Question: I am using SQL SERVER 2012 that is running on windows datacenter 2012,
I have a database with a table that is build as followed :
'''
[ID] (pk,int not null)
[Start] (float,null)
[End] (float, null)
[CID] (int,null) --country id
'''
I have a web service that gets an IP, translate it to decimal
(may refer to this : <URL> and request the database server for the country id
The table mentioned at first contains ~200K rows with start and end values representing IP ranges as decimal and a countryid related to each range,
I have encountered a really high CPU usage against some heavy traffic we have been dealing, so i added indexes on the start and end columns, afterwards the cpu got a little bit better but i think it should have been much more, its simply suppose to work as a search in a sorted list which should be extremely fast, though the expected result i had from adding the index were far from reality,
I suppose it is because its not searching a list but searching a range
What would be the best way to efficient this situation, since i am just sure that the resources this simple action is taking me is way to much than it should.
Here is a picture from the activity monitor now (lower traffic, after indexing) :

This is running on Azure ExtraLarge VM (8 cores 14GB memory) - the vm is doing nothing but running a sql server with 1 table that only translates this 1 request ! the VM CPU on this lower traffic is ~30% and ~70% on higher traffic, i am sure some structure/logical changes should make a really small server\service handle this easily.
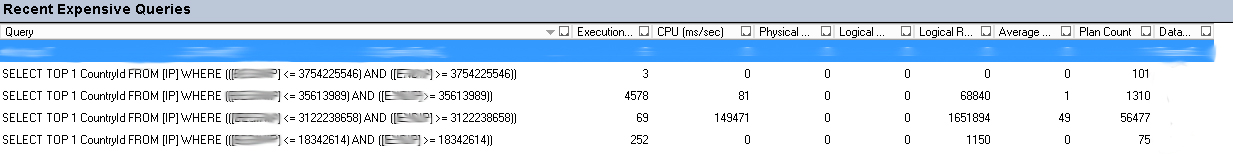
Answer: '''
SELECT TOP 1 *
FROM IP
WHERE StartIP <= yourIP
ORDER BY StartIP
'''
This gets you the nearest IP range above the given IP. You then need to test whether the EndIP also matches. So:
'''
SELECT *
FROM (
SELECT TOP 1 *
FROM IP
WHERE StartIP <= yourIP
ORDER BY StartIP
) x
WHERE EndIP >= yourIP
'''
This amounts to a single-row index seek. Perfect performance.
The reason SQL Server automatically do this is that it cannot know that IP ranges are ordered, meaning that the next 'StartIP' is always greater than the current 'EndIP'. We could have ranges of the form '(100, 200), (150, 250)'. That is clearly invalid but it could be in the table.